Field crop: maize
Growth stage: 2
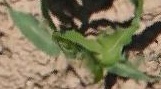
Species: maize